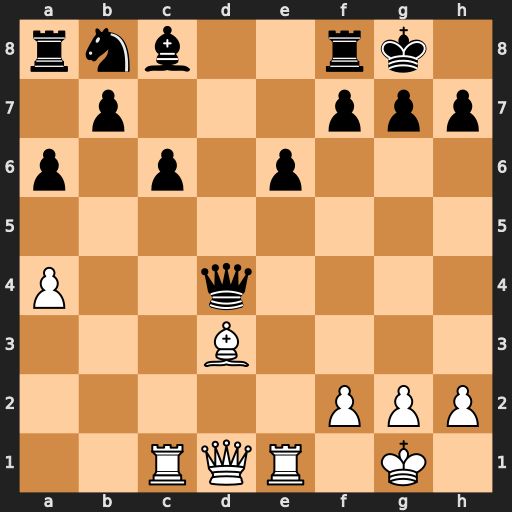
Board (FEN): rnb2rk1/1p3ppp/p1p1p3/8/P2q4/3B4/5PPP/2RQR1K1
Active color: w
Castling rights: -
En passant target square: -
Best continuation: Bxh7+ Kxh7 Qxd4